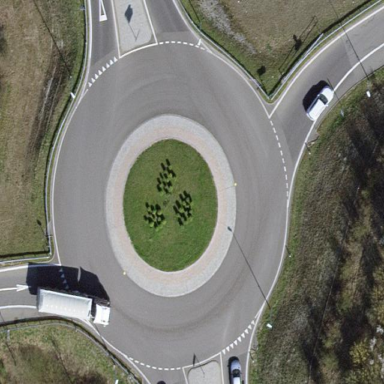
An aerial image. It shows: Secondary road with asphalt surface leading to roundabout.